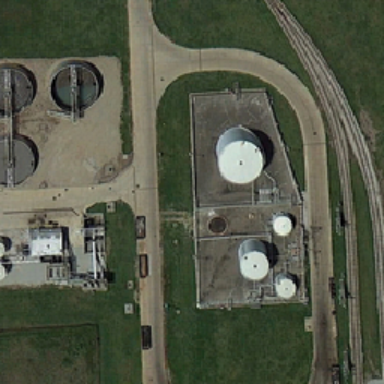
Several reservoirs are surrounded by green grass .